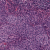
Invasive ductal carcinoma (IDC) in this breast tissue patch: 1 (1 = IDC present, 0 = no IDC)